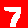
Digit: 7